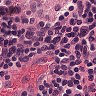
Metastatic tissue present: no